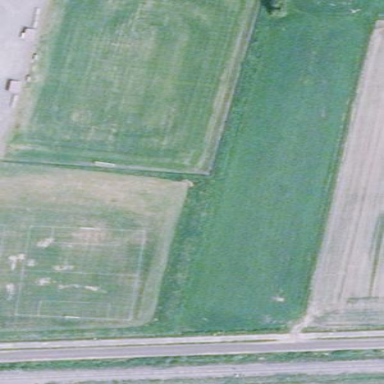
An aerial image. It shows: Soccer pitch for outdoor sports and leisure activities.